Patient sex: M
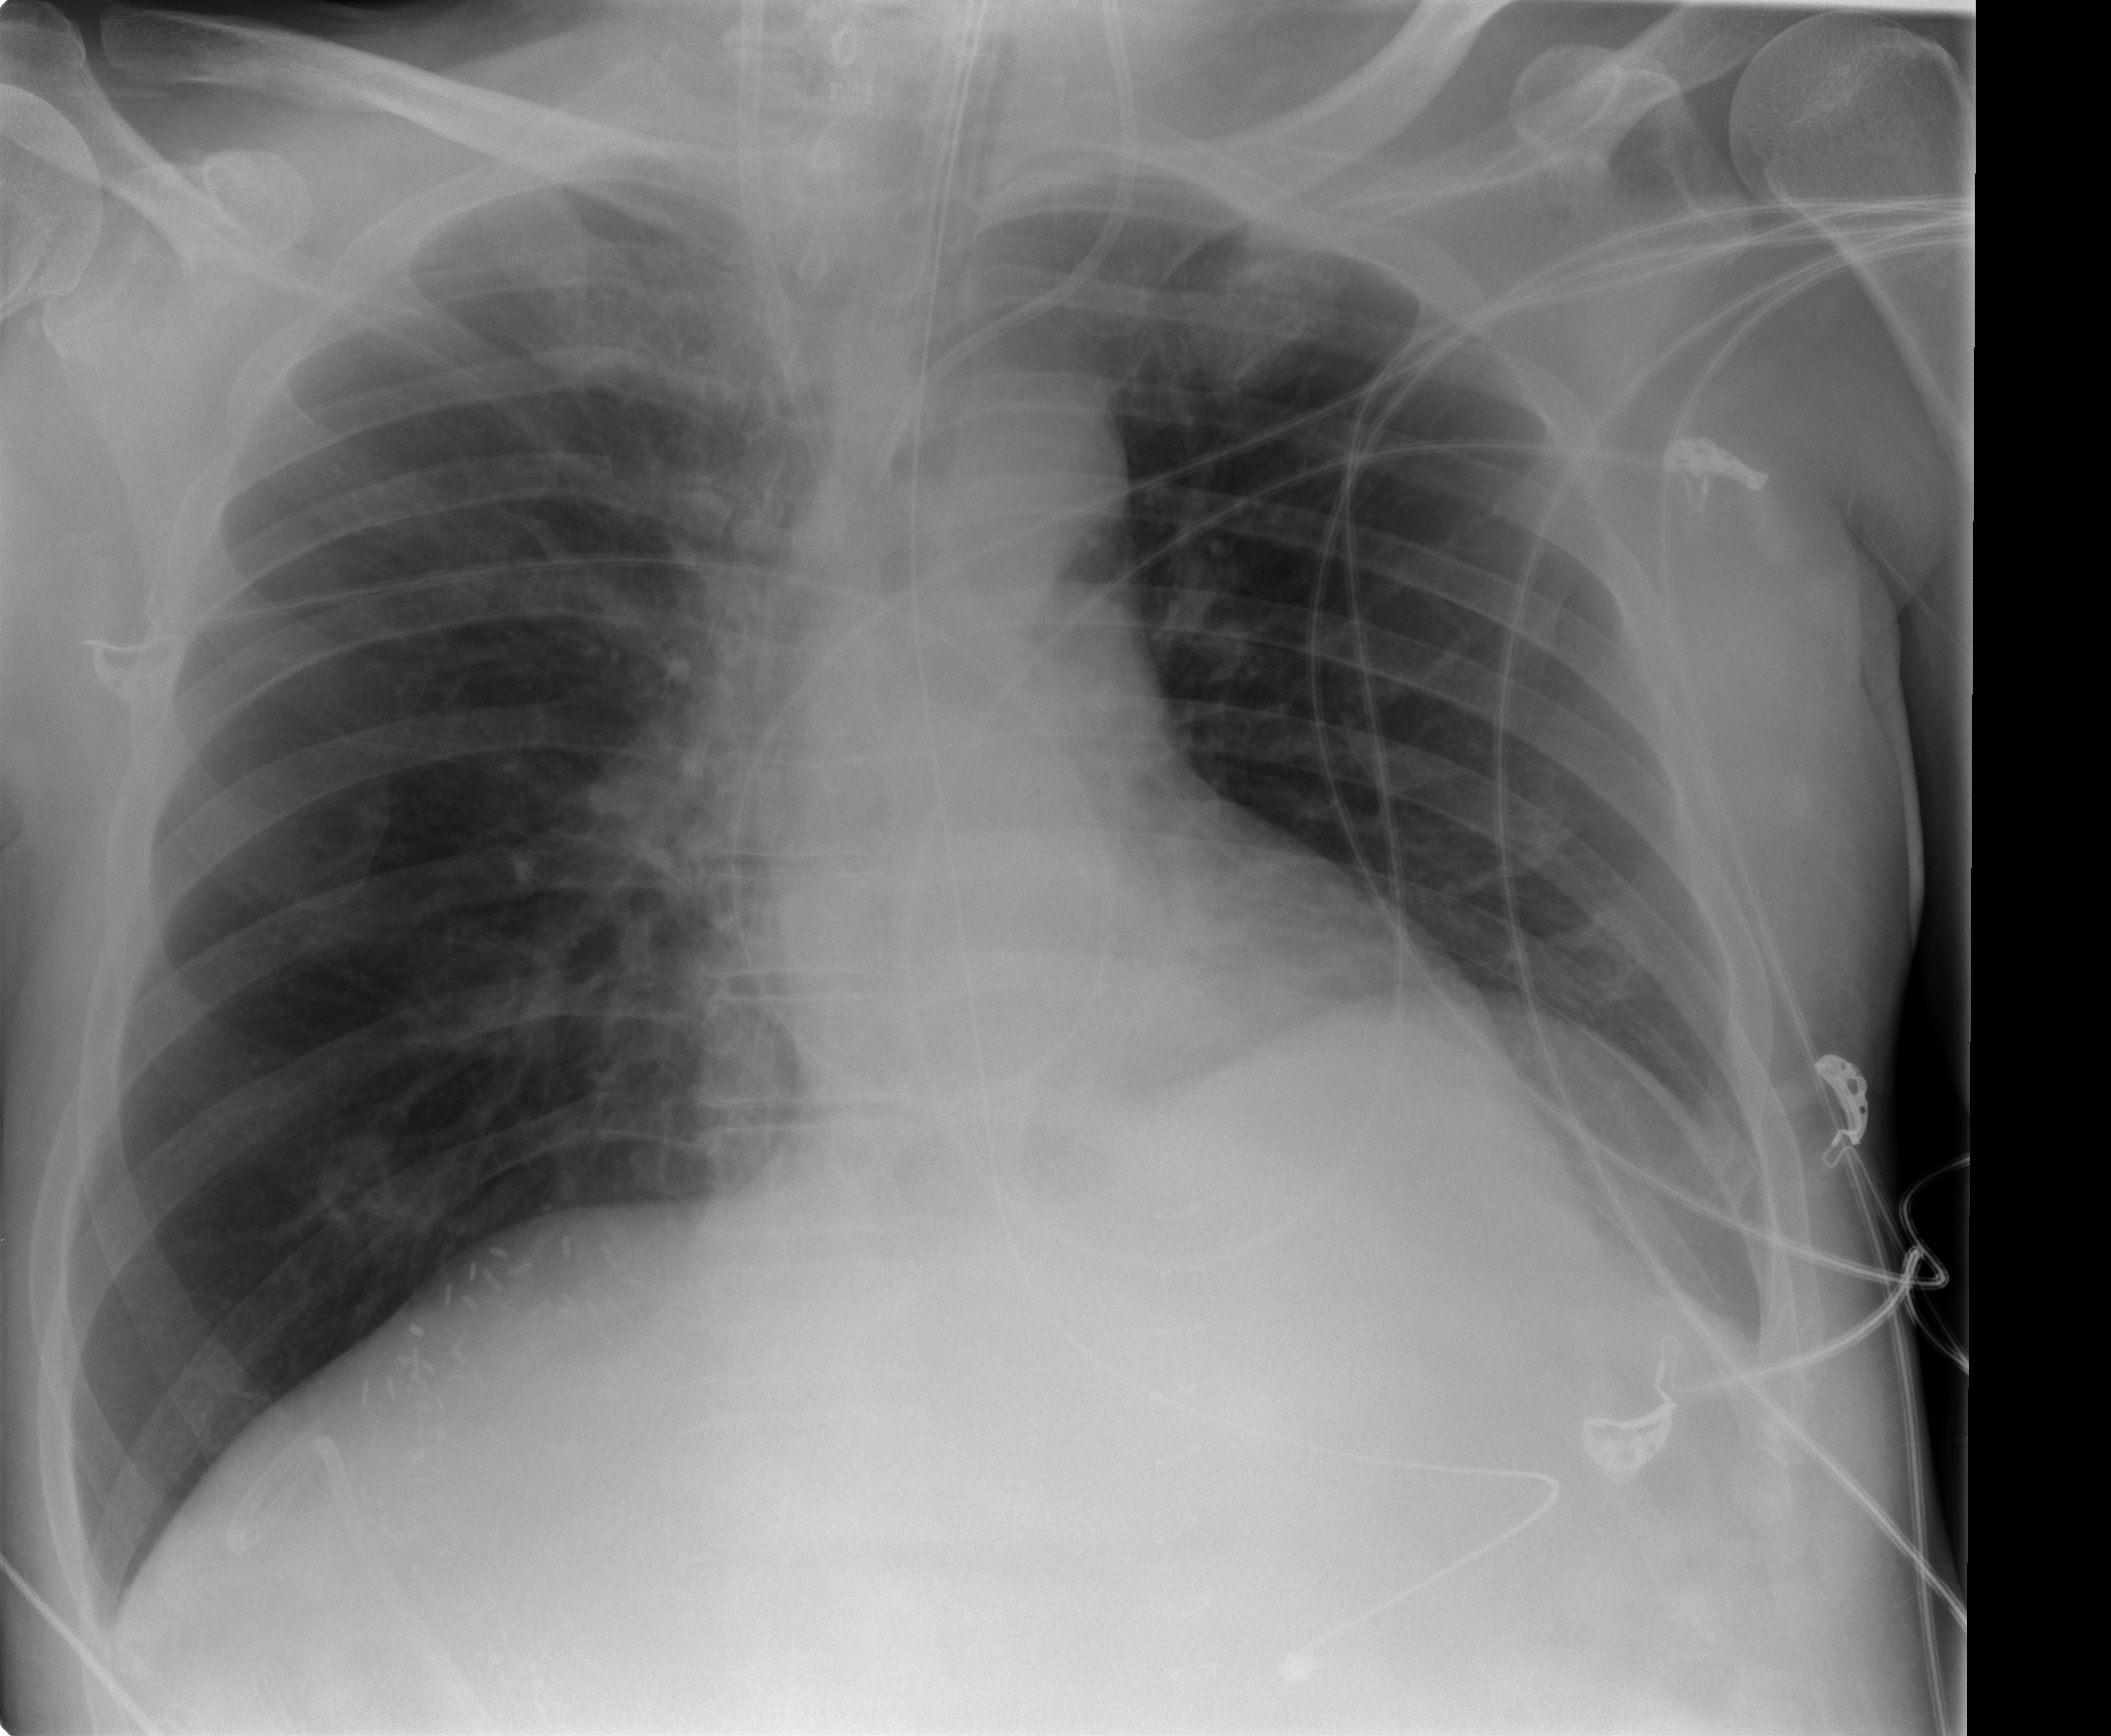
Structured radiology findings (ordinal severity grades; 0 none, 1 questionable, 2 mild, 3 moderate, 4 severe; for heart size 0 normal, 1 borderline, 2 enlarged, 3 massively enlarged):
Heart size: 0
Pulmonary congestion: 0
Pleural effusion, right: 0
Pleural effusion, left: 2
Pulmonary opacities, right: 0
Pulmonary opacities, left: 0
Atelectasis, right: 0
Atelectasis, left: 0